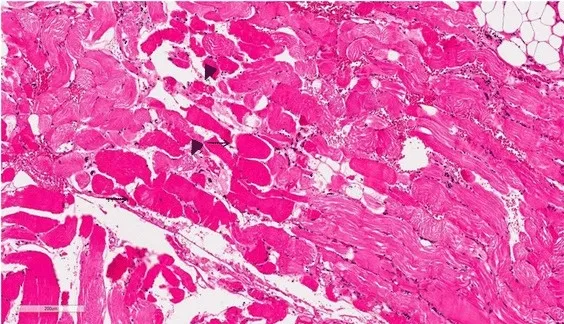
Muscle biopsy (thigh). Myofibers are swollen and hypereosinophilic (arrow) and some myofibers are fragmented (arrowheads).
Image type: pathology (h&e)